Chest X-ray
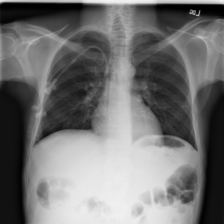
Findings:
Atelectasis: negative
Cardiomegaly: negative
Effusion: negative
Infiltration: negative
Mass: negative
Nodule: negative
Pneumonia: negative
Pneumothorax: negative
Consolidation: negative
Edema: negative
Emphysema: negative
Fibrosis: negative
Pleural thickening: negative
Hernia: negative